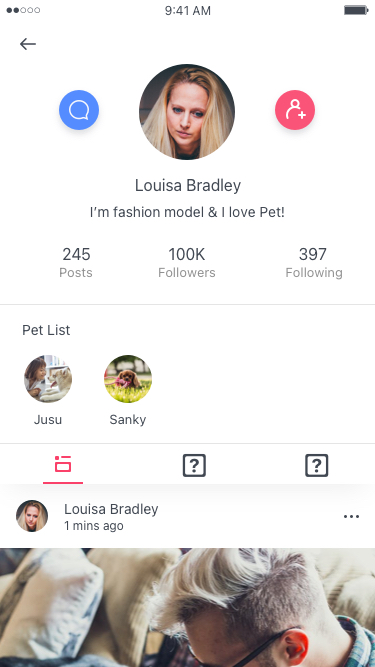
Text in this UI design:
Louisa Bradley
I’m fashion model & I love Pet!
245
Posts
100K
Followers
397
Following
Pet List
Jusu
Sanky